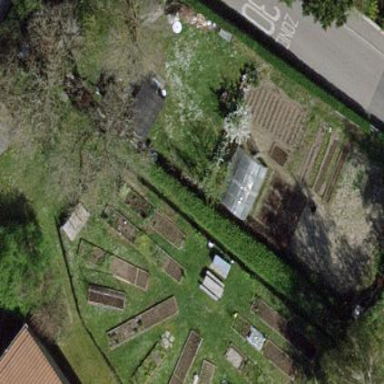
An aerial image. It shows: Garden surrounded by fence.